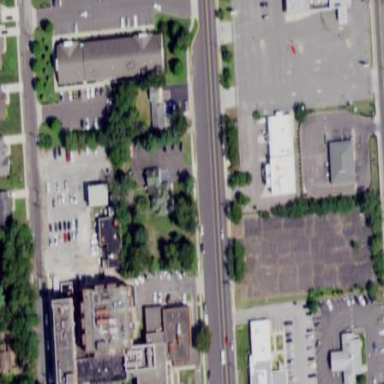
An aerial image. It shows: Commercial area featuring clinic.